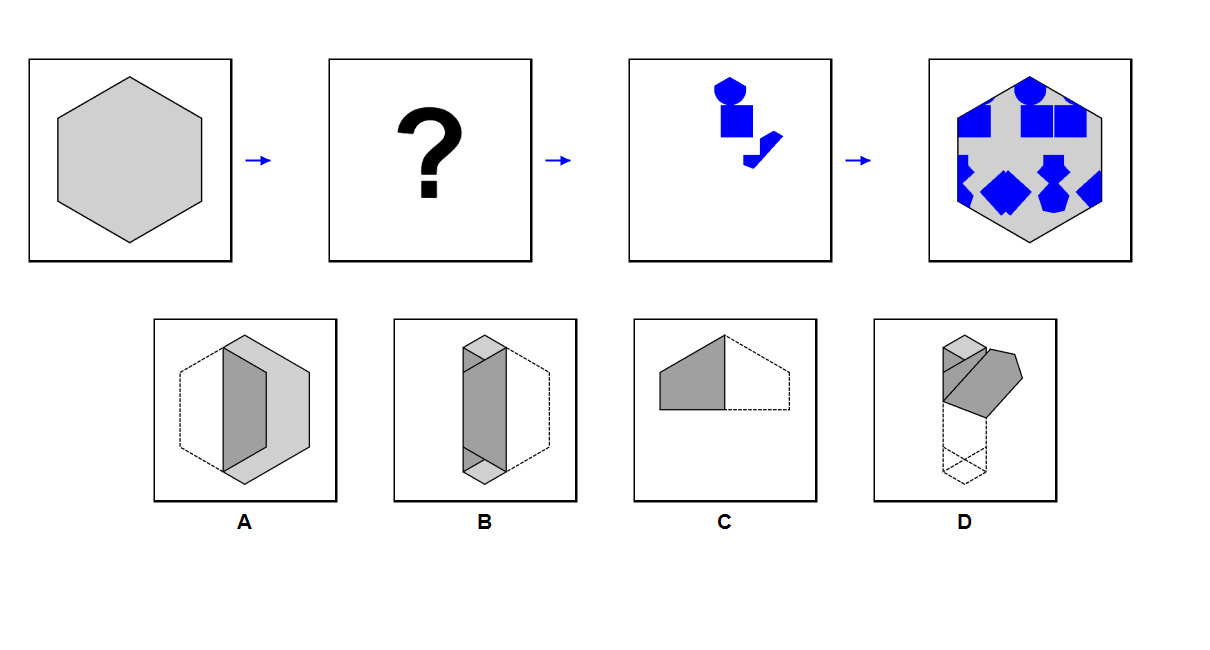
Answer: C